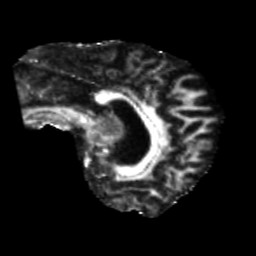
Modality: FA
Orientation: sagittal
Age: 49
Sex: male
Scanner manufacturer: siemens
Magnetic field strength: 3 T
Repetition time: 5.25 s
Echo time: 0.08 s